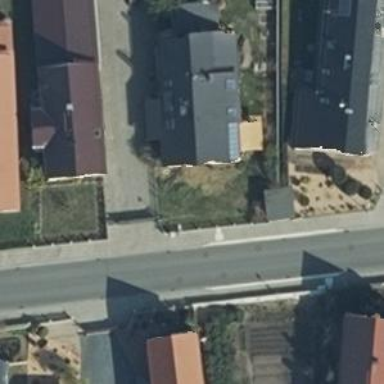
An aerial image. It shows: Residential building.